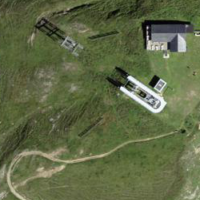
EUNIS habitat code: 26
Species observed at this site:
Campanula barbata